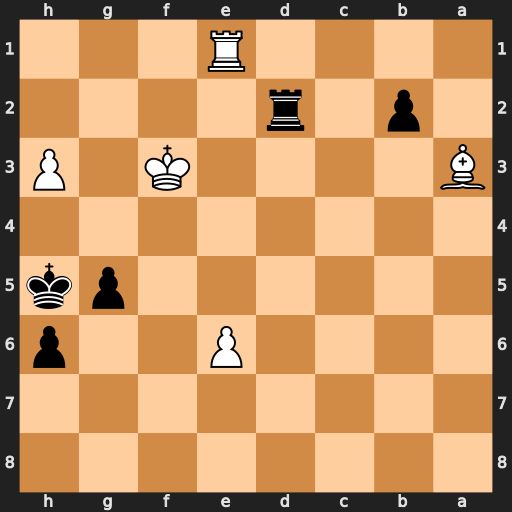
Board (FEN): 8/8/4P2p/6pk/8/B4K1P/1p1r4/4R3
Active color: b
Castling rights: -
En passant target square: -
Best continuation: Rd3+ Ke4 Rxa3